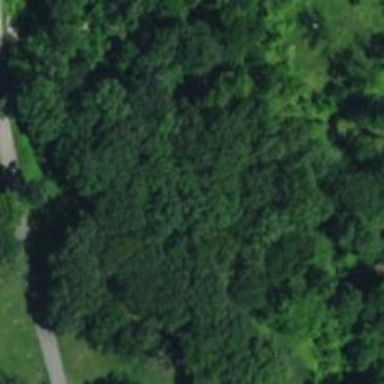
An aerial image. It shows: Disc golf hole.